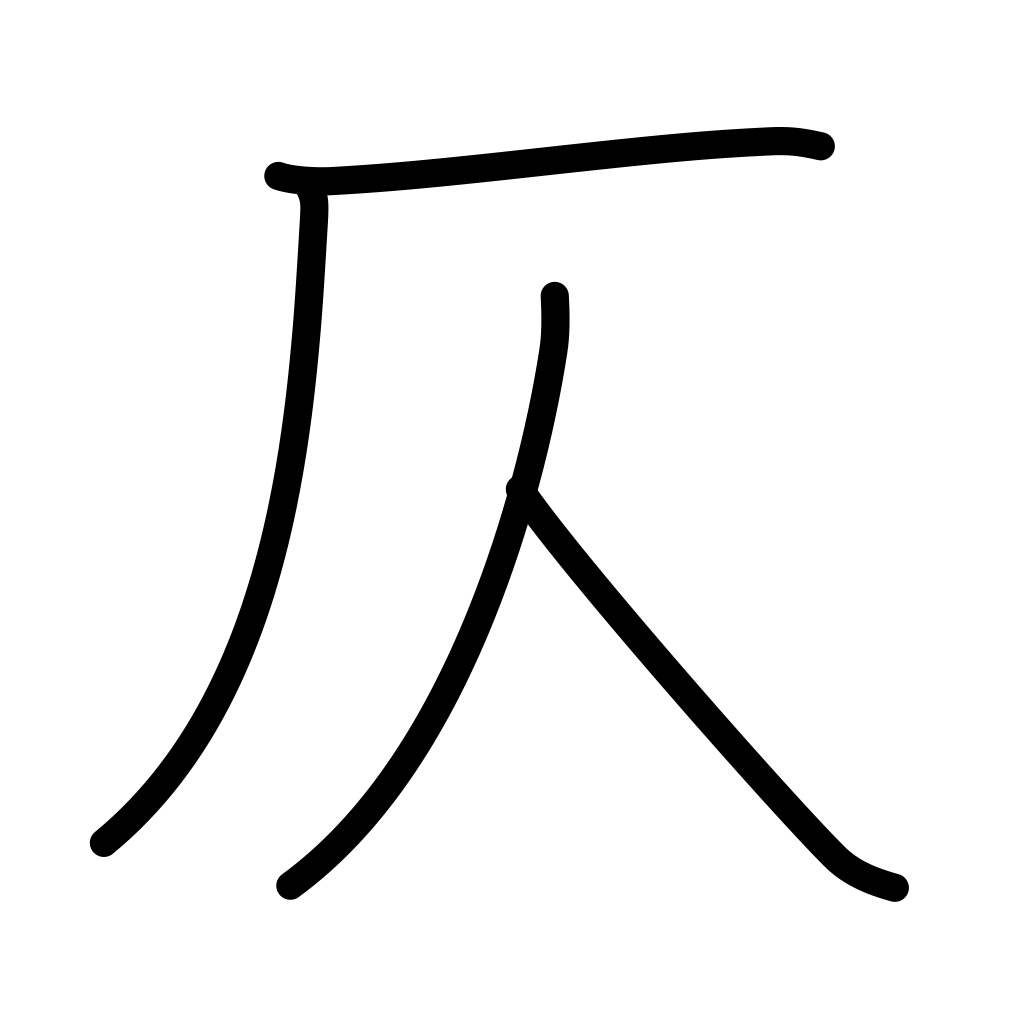
Meaning: be seen dimly, suggest, intimate, faint, stupid, hint